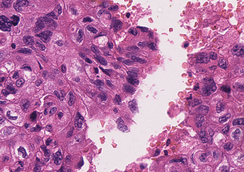
Tumor epithelial tissue: yes
Tumor-associated stroma tissue: no
Normal tissue: no